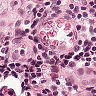
Metastatic tissue present: yes